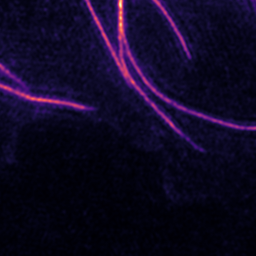
Label: Super-resolution Microtubules image